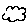
Label: cloud